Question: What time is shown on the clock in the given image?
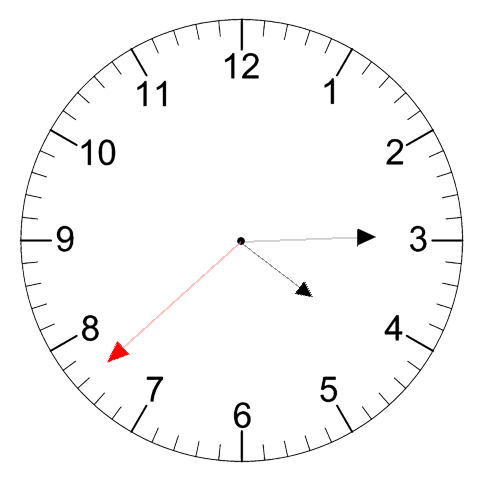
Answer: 04:14:38